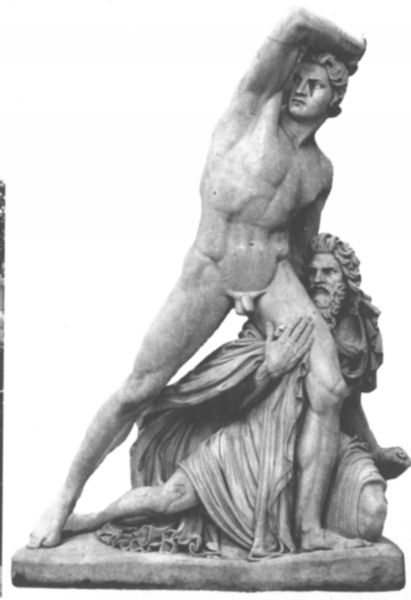
Titel: Die Verteidigung von Zaragoza
Künstler: José Alvarez y Cubero
Schlagwörter: akt, gott, hand, kampf, mann, nackt, sitzen, bewegung, brust, männer, schwarz, weiss, alt, bart, jung, arm, halten, sockel, stehen, stein, figur, gewand, haare, stehend, skulptur, statue, bewegt, bein, alter mann, muskeln, bauch, kontrapost, plastik, foto, penis, alter, schwarzweiss, knien, jüngling, dynamisch, muskel, stark, griechisch, kniend, krieger, helden, haltend, beschützen, römisch, hoden, glied, schützen, gehoben, ausfallschritt